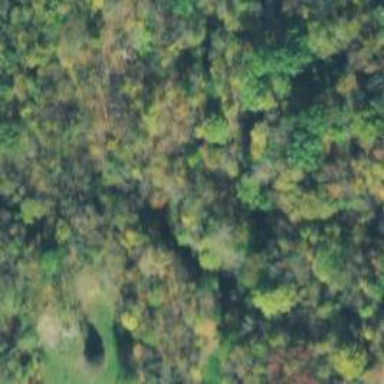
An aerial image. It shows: Beautiful woodland area.